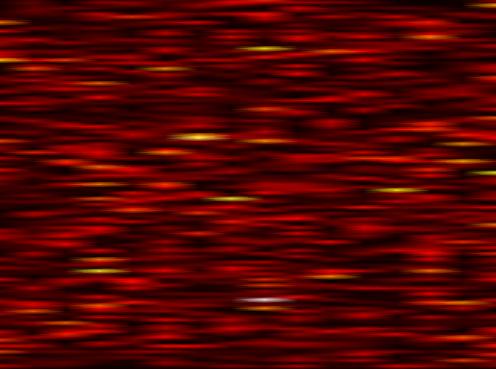
Label: OFDM